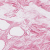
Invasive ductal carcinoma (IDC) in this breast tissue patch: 0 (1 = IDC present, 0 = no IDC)